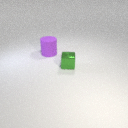
large purple rubber cylinder to the left of small green metal cube